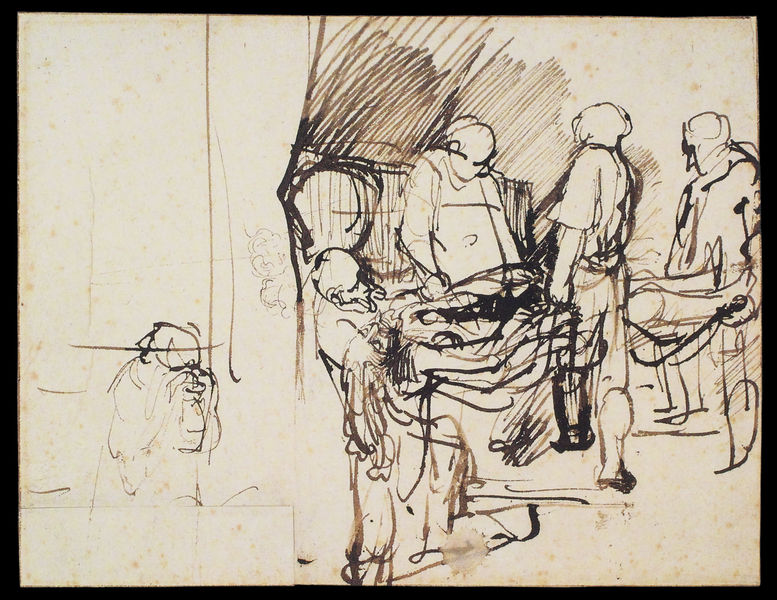
Titel: Die Grablegung, über einer Skizze eines Scharfrichters. Rückseite: Die Enthauptung Johannes des Täufers
Künstler: Harmensz van Rijn Rembrandt
Institution: Amsterdam, Rijksmuseum, Rijksprentenkabinet
Schlagwörter: feder, menschen, braun, kreide, männer, schwarz, skizze, zeichnung, zimmer, leute, betrunken, alte, rembrandt, stehen, tod, tot, toter, tragen, personen, schnell, liegen, tusch, striche, tusche, schwarzweiss, schraffur, verletzt, tinte, begräbnis, gestorben, grab, rötel, grablegung, bister, gekritzel, skizziert, tuschr, kritzeln, rembrabdt, gekraackel, gekrackel